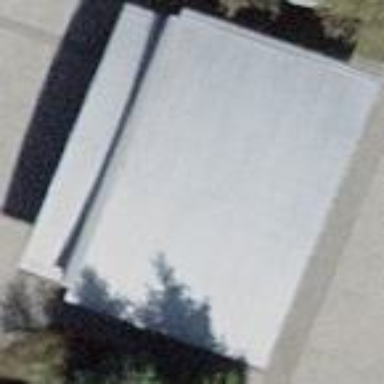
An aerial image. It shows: Carport structure.